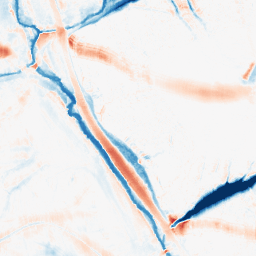
Category: morphological
Decomposition family: morphological_ellipse
Decomposition parameters: operation: average
width: 30
height: 20
Upsampling method: sinc_hamming
Upsampling parameters: scale: 4
kernel_size: 8
Upsampling scale: 4